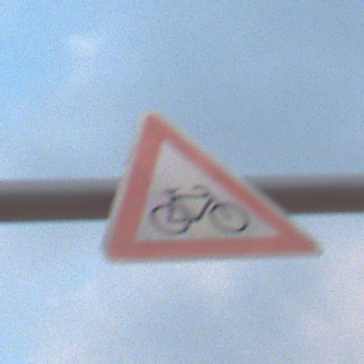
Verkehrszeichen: RadverkehrLinks
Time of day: SunriseSunset
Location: Outdoor (Nature)
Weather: PartlyCloudy
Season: NotSpecified
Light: Natural